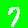
Digit: 7